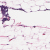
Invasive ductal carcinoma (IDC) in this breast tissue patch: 0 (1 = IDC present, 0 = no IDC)